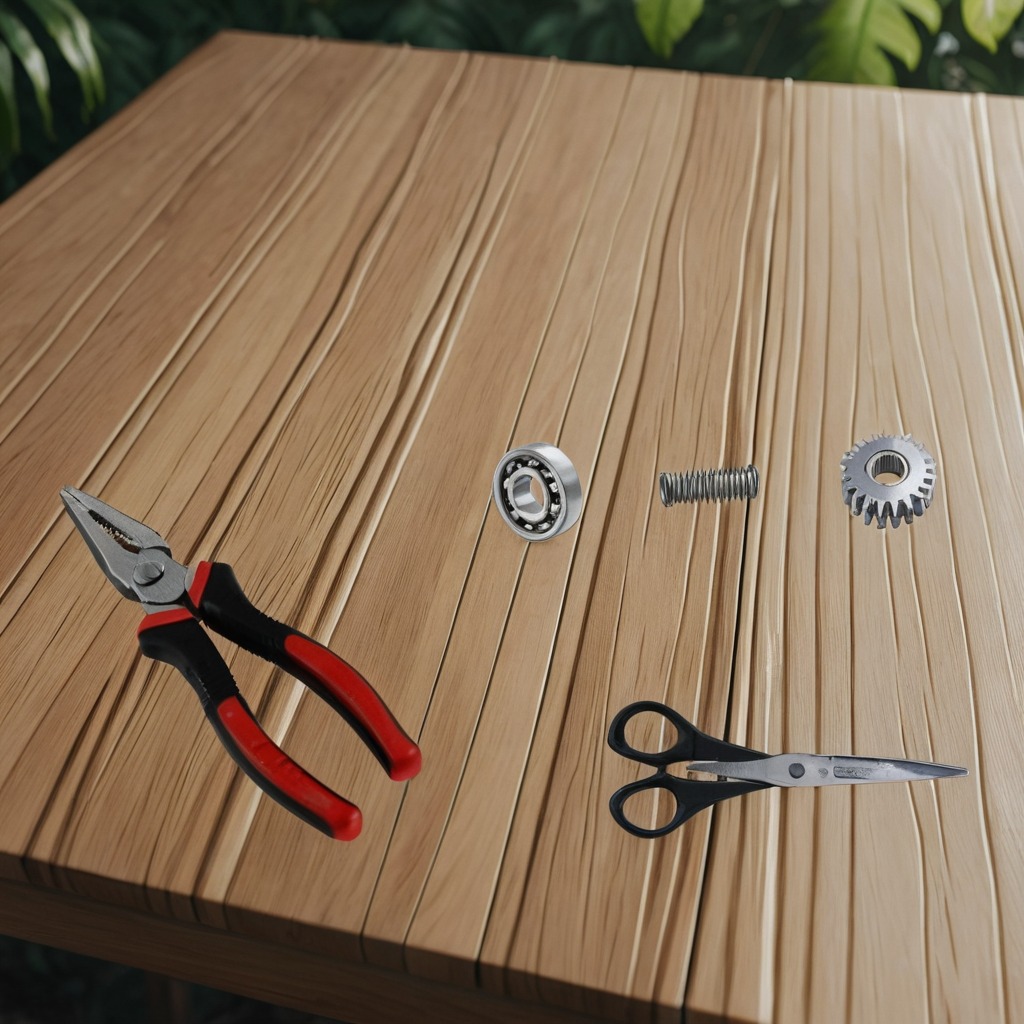
A ball bearing, pliers, a spring, and scissors are lying on a wooden table.